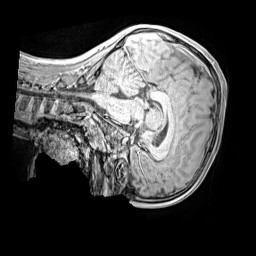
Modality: MP2RAGE
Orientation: sagittal
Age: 10
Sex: male
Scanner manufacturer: siemens
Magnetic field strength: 3 T
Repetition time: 4 s
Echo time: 0.00299 s